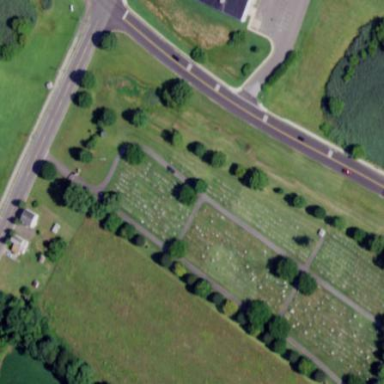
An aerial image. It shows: Cemetery.